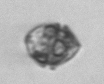
Label: Kryptoperidinium_triquetrum